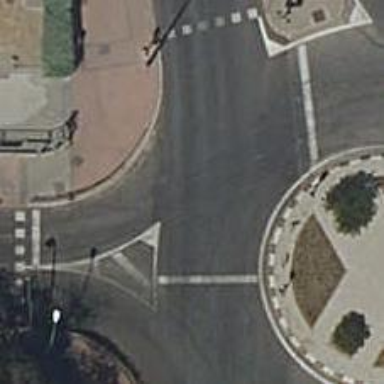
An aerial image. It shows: Tertiary road with asphalt surface leading to roundabout.